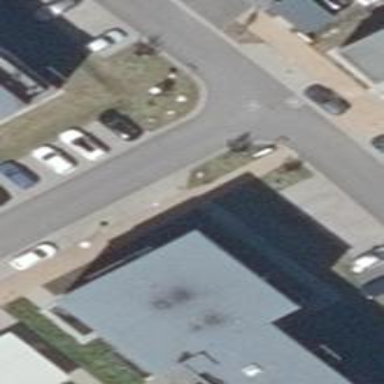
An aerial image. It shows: Parking space with paving stones surface.